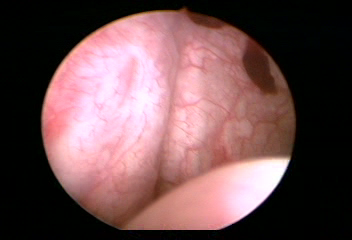
Modality: WLC
Class: Anatomical landmarks
Subclass: UreteralOrifice
Bladder cancer association: No
Annotated structures: Left ureteral orifice